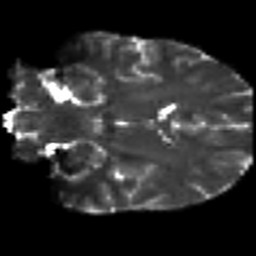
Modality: T2w
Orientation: coronal
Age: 37
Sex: male
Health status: healthy
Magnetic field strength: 3 T
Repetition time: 8.4 s
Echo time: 0.0926 s